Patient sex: M
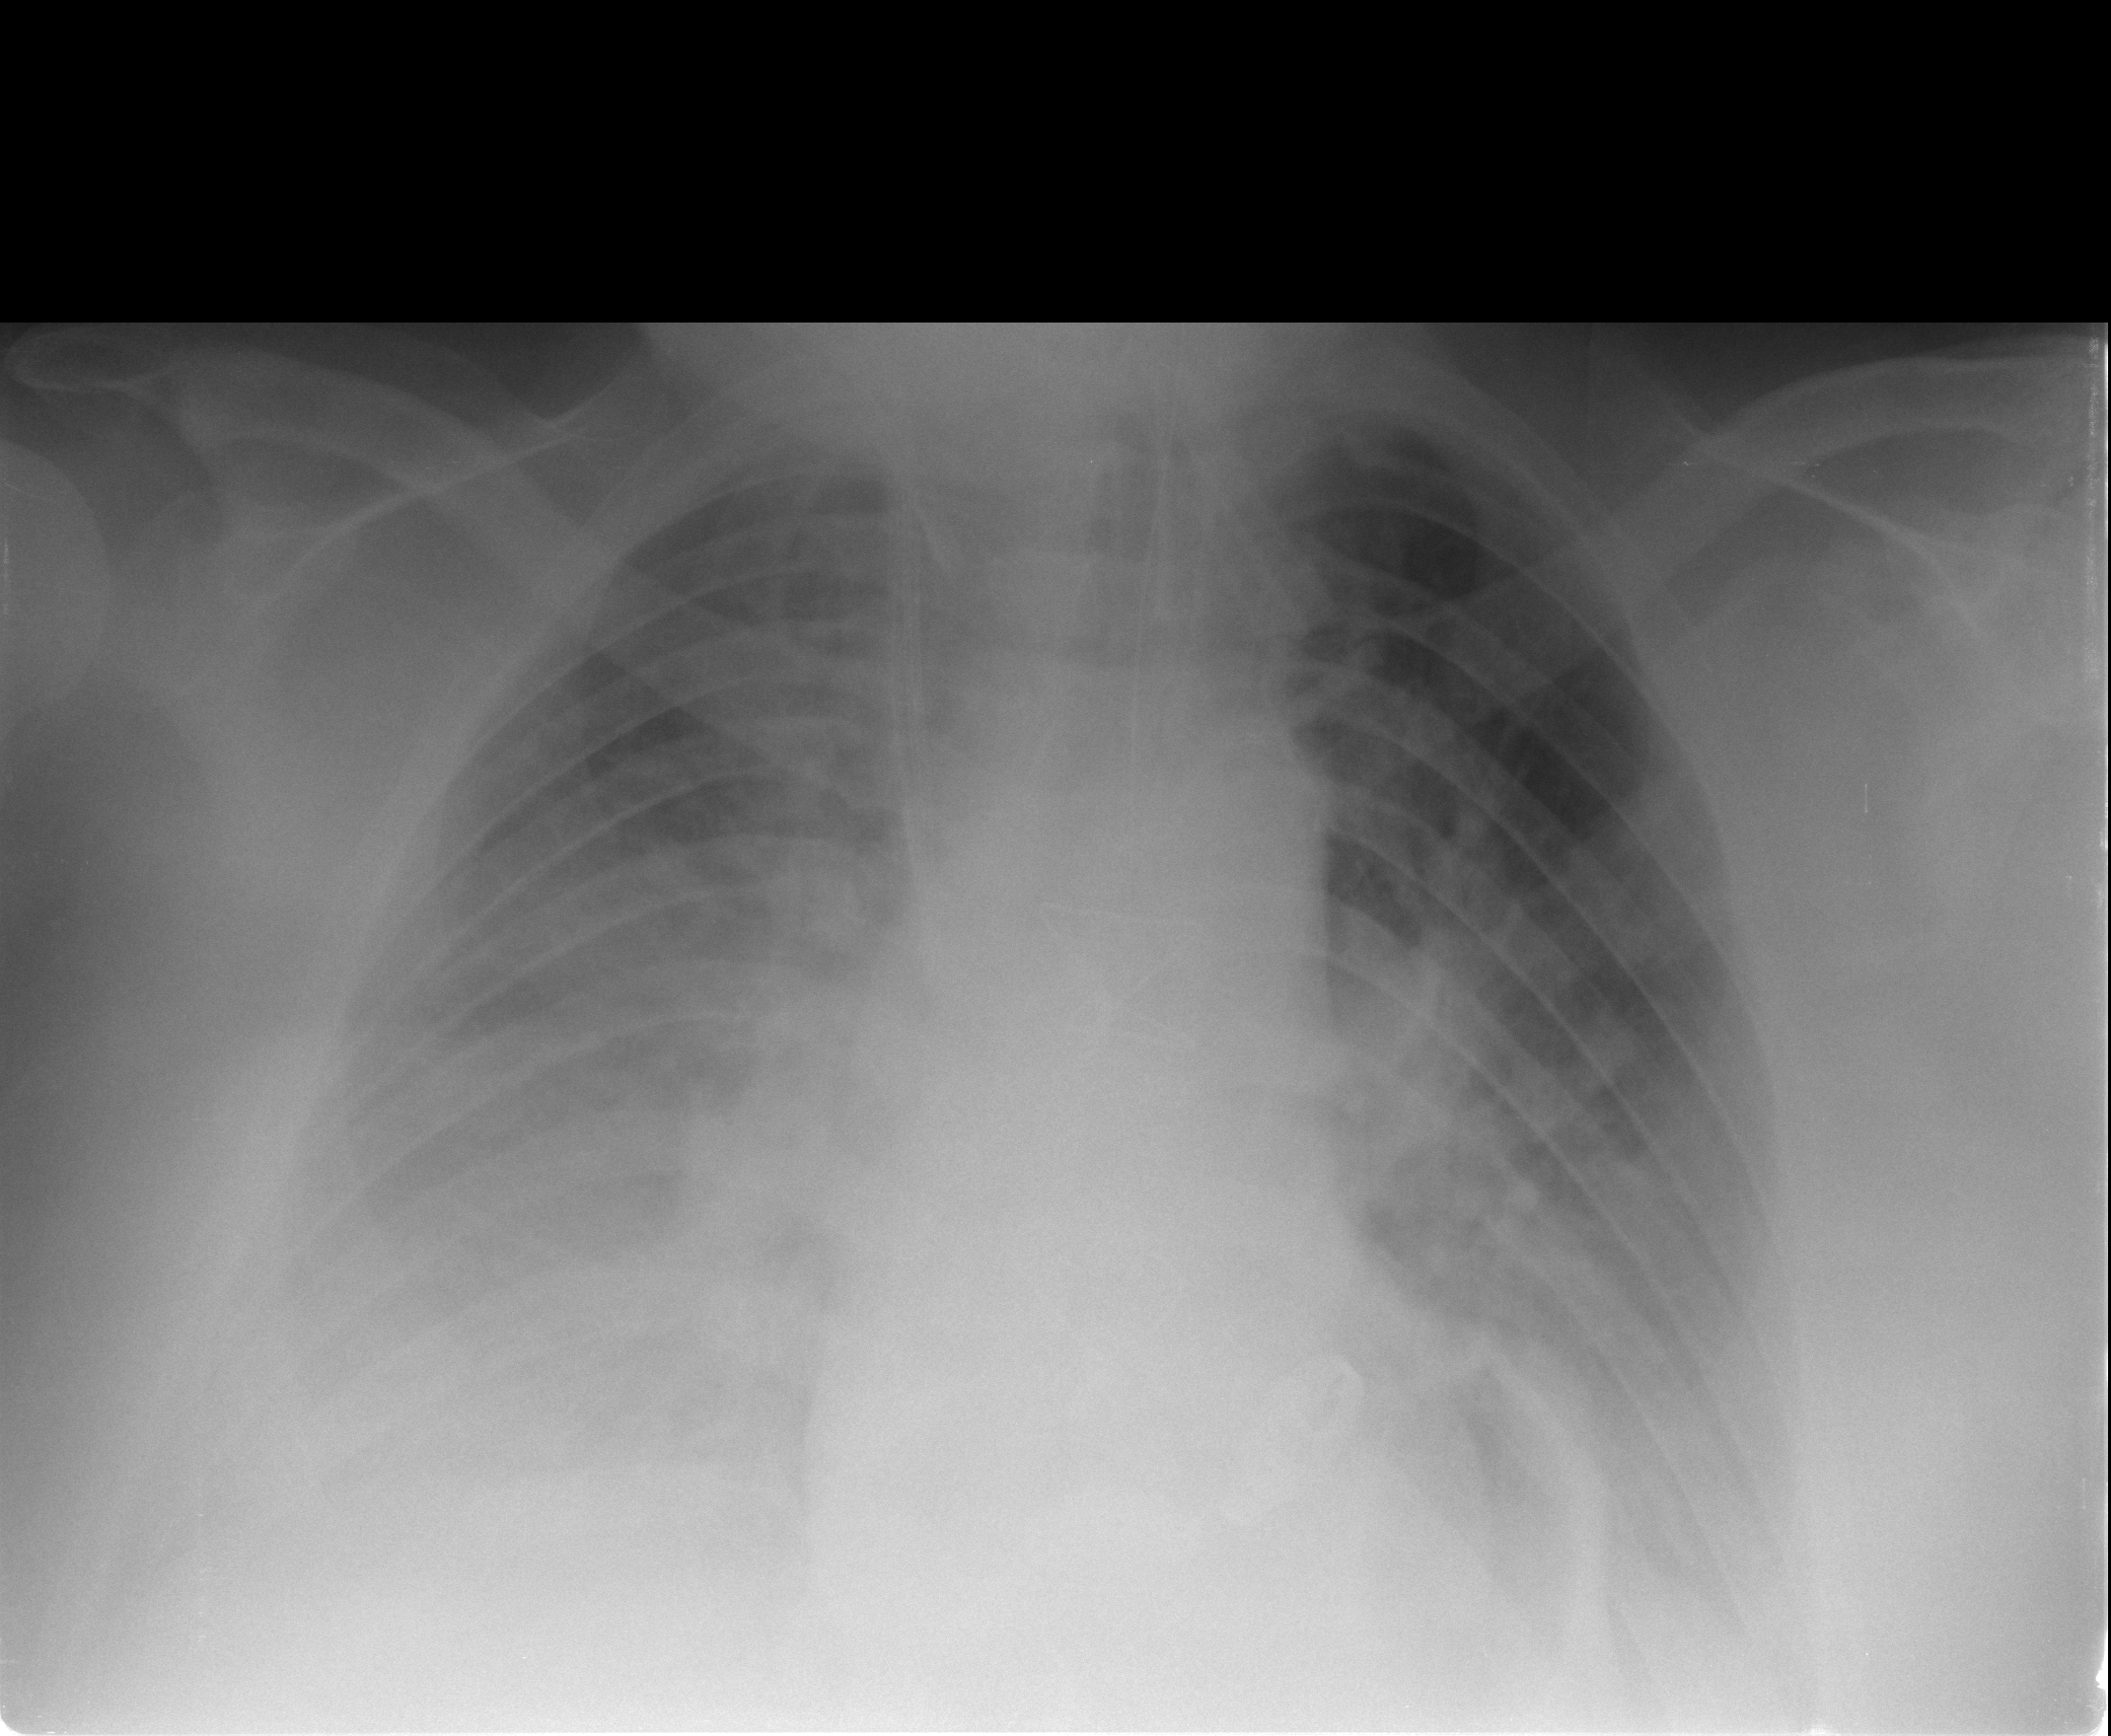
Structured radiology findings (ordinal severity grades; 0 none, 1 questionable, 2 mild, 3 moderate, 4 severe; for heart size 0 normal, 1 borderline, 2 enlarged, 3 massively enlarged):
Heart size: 0
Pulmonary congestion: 2
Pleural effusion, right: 3
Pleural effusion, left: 2
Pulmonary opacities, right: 0
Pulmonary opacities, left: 0
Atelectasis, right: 2
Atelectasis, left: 2